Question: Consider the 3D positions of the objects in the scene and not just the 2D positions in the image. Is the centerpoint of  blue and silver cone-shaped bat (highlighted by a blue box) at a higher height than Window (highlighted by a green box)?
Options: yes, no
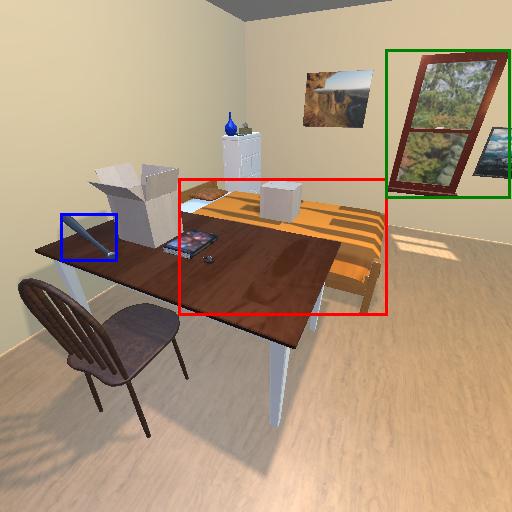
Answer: yes